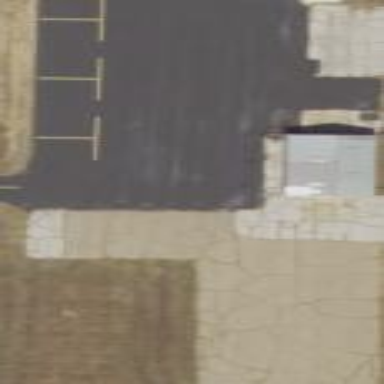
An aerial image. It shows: Apron at the airport.